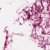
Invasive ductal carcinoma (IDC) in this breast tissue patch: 0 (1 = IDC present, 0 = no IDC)